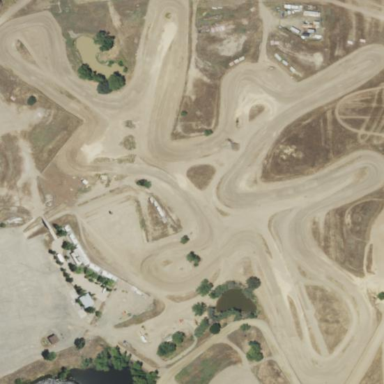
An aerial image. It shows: Dirt raceway for motor sports.